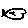
Label: fish